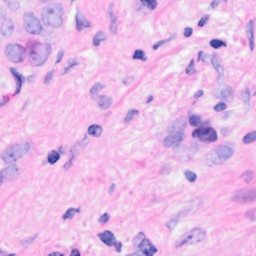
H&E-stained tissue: Breast